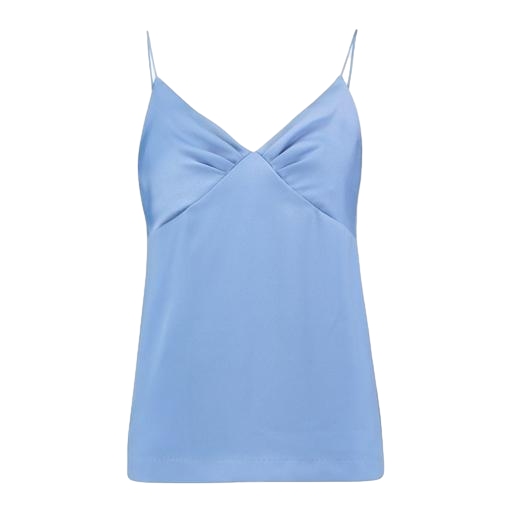
blue wrap cami top, blue wrap-front tank top, daria top sky blue, white background